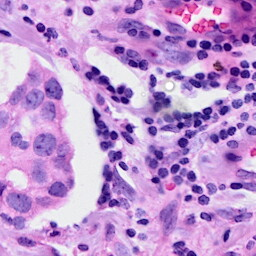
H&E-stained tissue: Breast